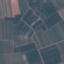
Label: PermanentCrop